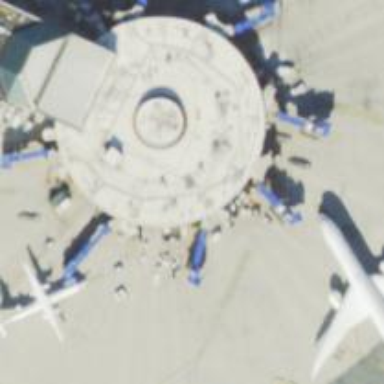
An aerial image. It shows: Airport gate.